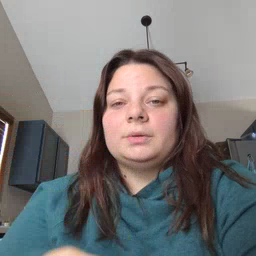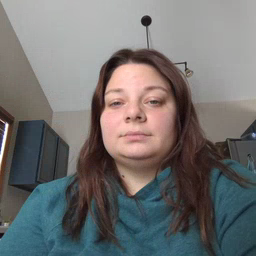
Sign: moon